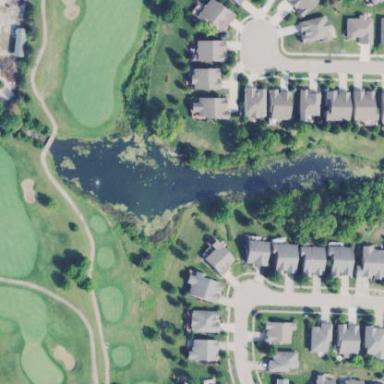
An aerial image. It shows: Water hazard on golf course. The hazard is natural water feature.